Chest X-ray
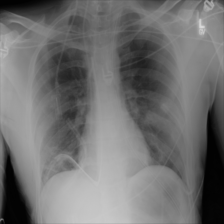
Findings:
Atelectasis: positive
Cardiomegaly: negative
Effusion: negative
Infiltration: negative
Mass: negative
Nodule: negative
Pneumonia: negative
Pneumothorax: negative
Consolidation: negative
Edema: negative
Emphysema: negative
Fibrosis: negative
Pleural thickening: negative
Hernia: negative